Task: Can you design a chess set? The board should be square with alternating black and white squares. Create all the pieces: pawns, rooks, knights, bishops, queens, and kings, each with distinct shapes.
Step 1740:
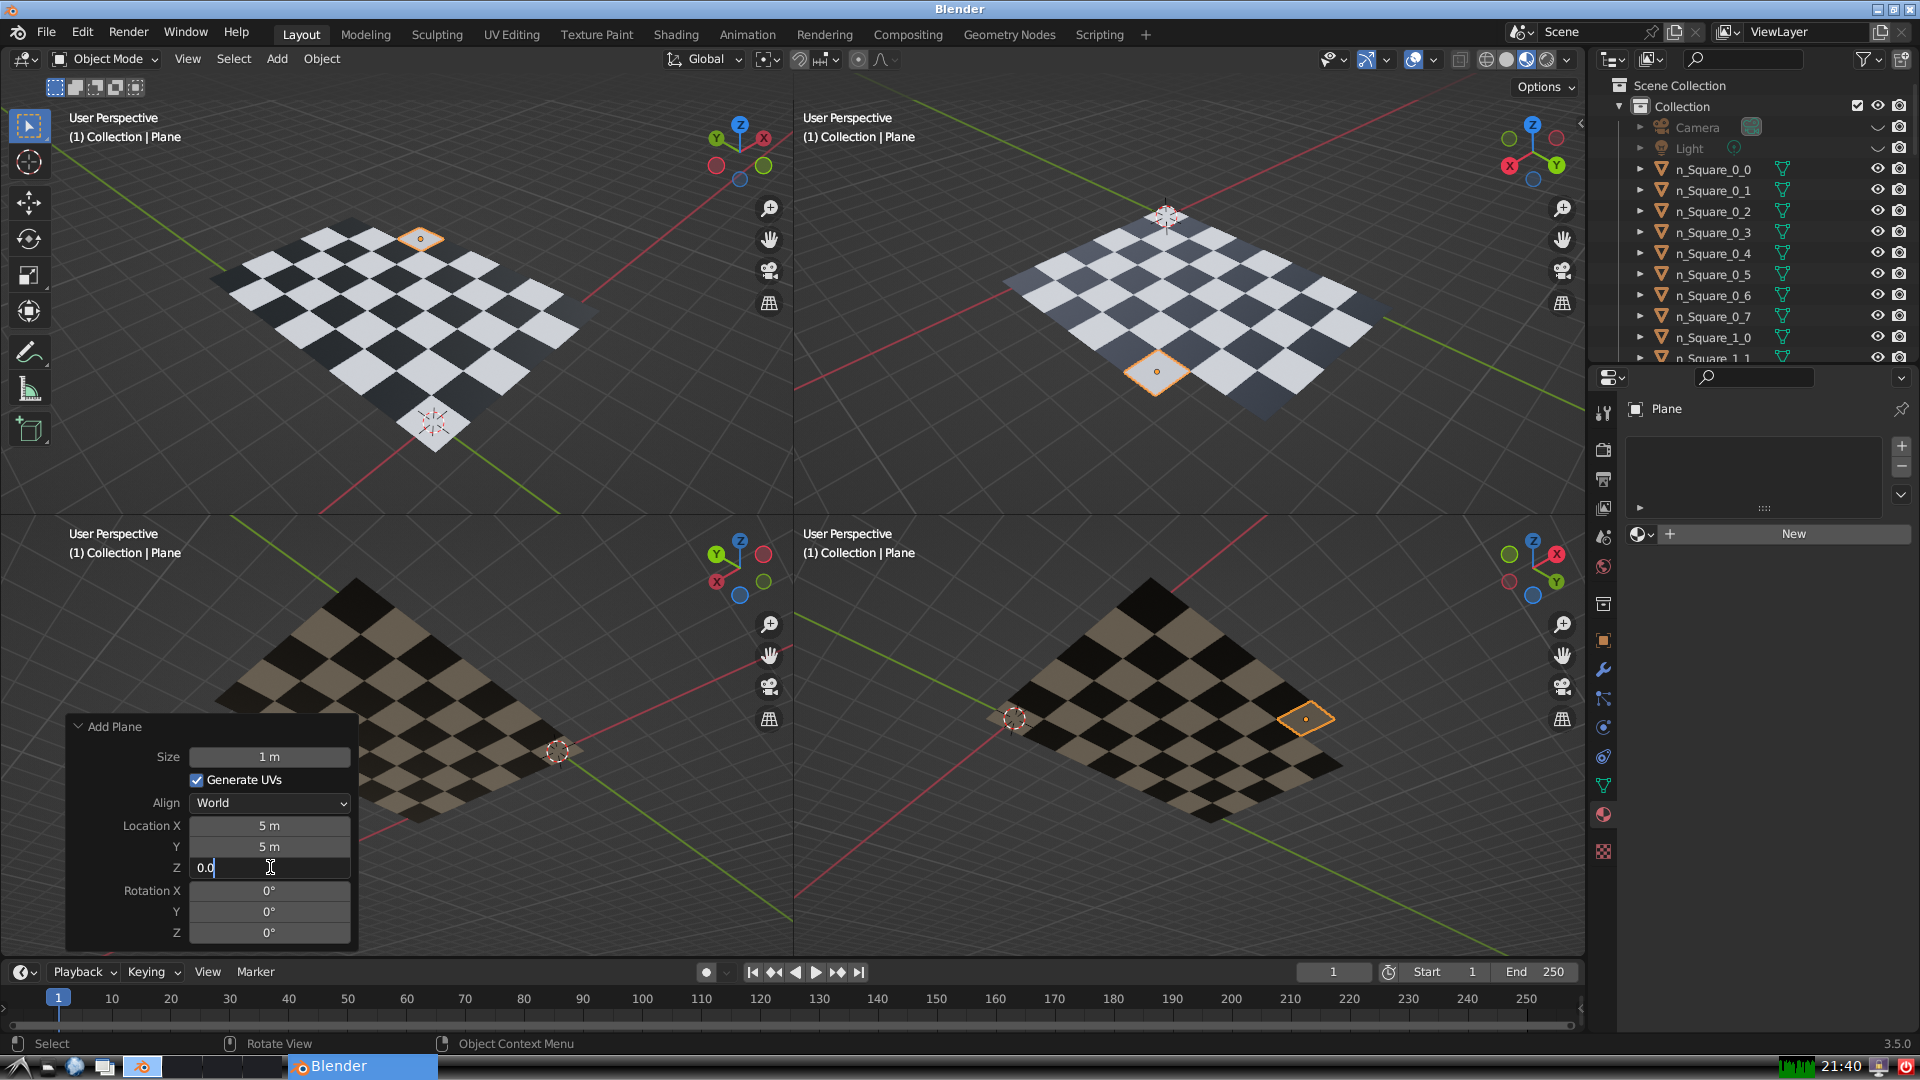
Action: {"key_press": ['Return']}